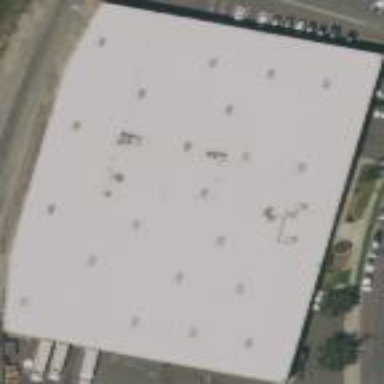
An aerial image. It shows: Warehouse.